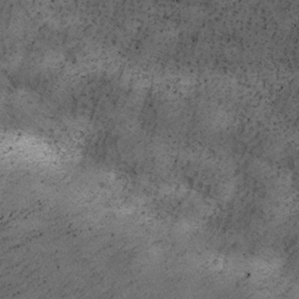
Label: non_frost